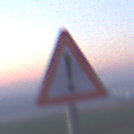
Verkehrszeichen: Gefahrenstelle
Umgebung: Outdoor, Nature
Tageszeit: SunriseSunset
Wetter: Clear
Licht: Natural
Jahreszeit: NotSpecified
Kontrast: LowContrast